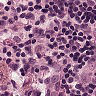
Metastatic tissue present: no